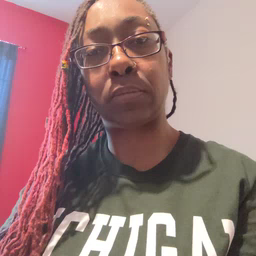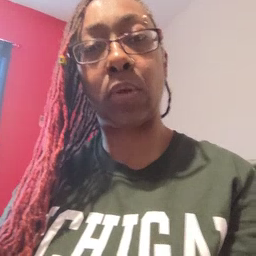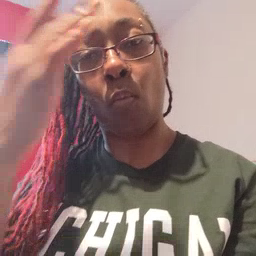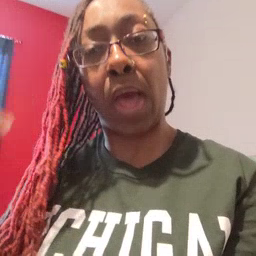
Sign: why